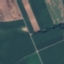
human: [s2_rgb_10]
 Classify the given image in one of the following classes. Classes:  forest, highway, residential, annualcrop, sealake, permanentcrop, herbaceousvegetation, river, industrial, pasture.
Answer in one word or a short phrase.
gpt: AnnualCrop